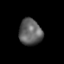
Tissue: lung
Cell type: Epithelial cells
Senescence score: 0.1749
Nuclear area (px): 590
Mean DAPI intensity: 97.371